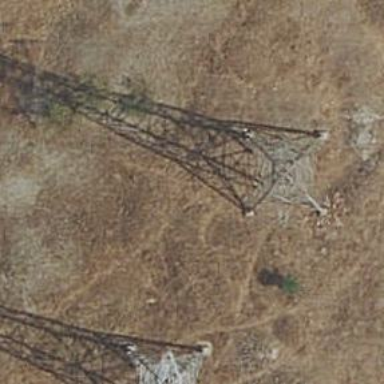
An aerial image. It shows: Power tower.